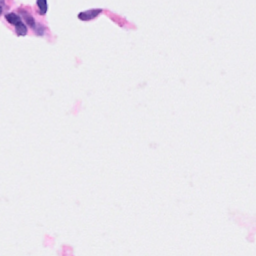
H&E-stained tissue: Breast